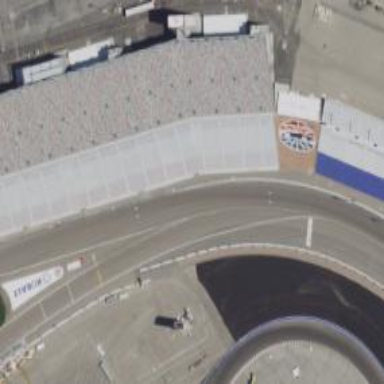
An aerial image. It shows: Raceway for motor sports.